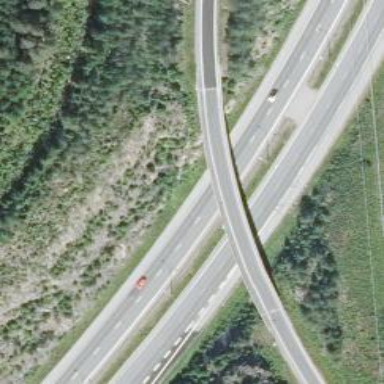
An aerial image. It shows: Bridge located on tertiary motorway link.